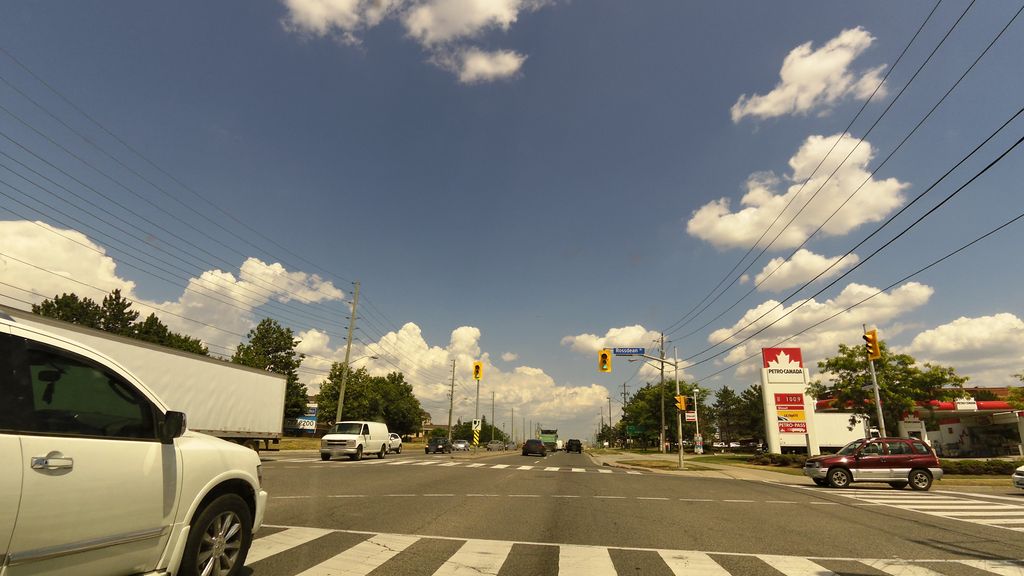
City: toronto